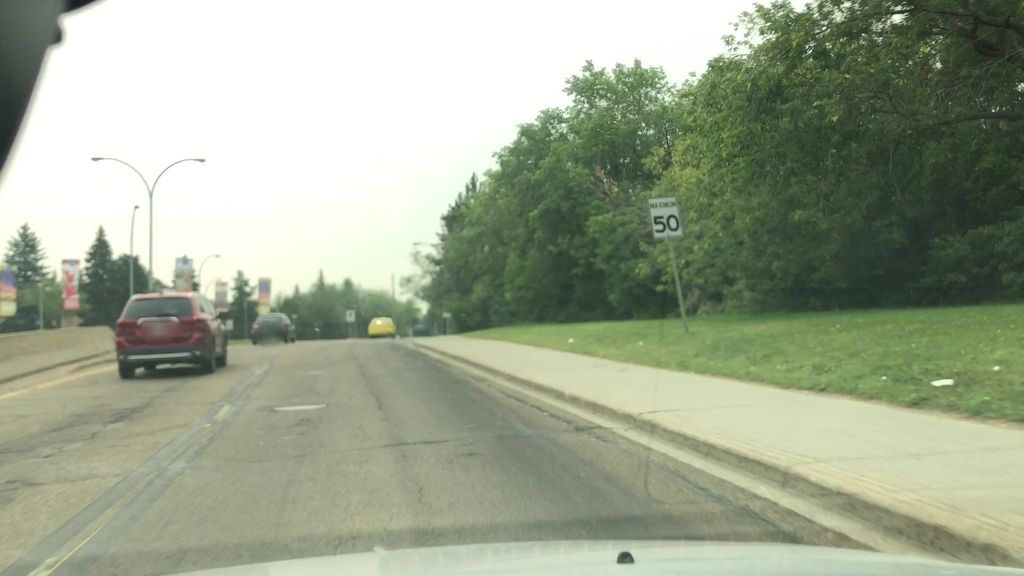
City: edmonton